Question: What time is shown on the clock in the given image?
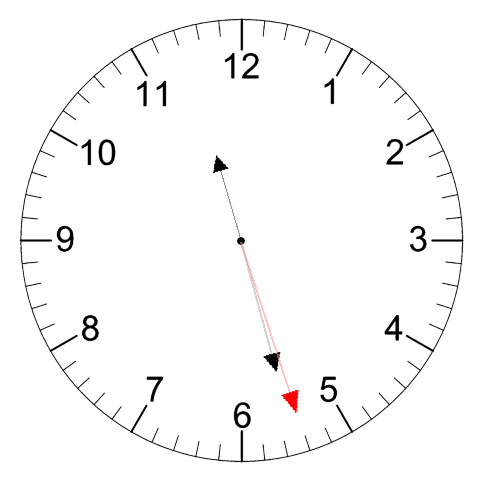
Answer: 11:27:27